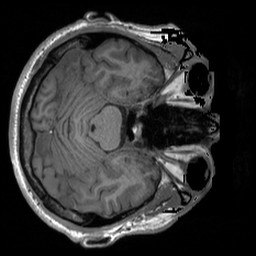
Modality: T1w
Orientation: axial
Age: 27
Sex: male
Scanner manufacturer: siemens
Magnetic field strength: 3 T
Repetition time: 1.9 s
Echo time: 0.00232 s